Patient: sex M, age 29
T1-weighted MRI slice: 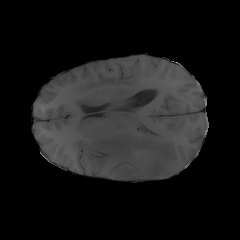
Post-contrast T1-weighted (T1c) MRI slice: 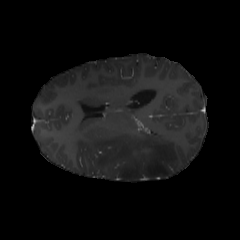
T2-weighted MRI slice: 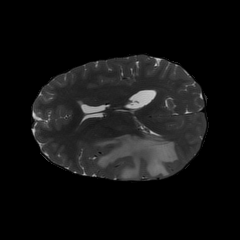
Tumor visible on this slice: yes
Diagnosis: Astrocytoma, IDH-mutant
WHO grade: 4